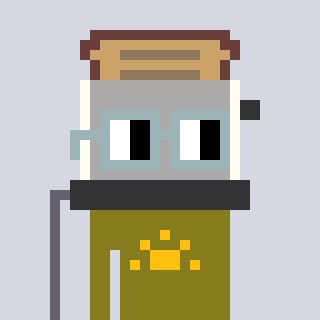
a pixel art character with square dark gray glasses, a toaster-shaped head and a gunk-colored body on a cool background